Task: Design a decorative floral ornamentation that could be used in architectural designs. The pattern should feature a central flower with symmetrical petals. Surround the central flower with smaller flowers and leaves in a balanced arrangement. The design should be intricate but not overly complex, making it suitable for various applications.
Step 212:
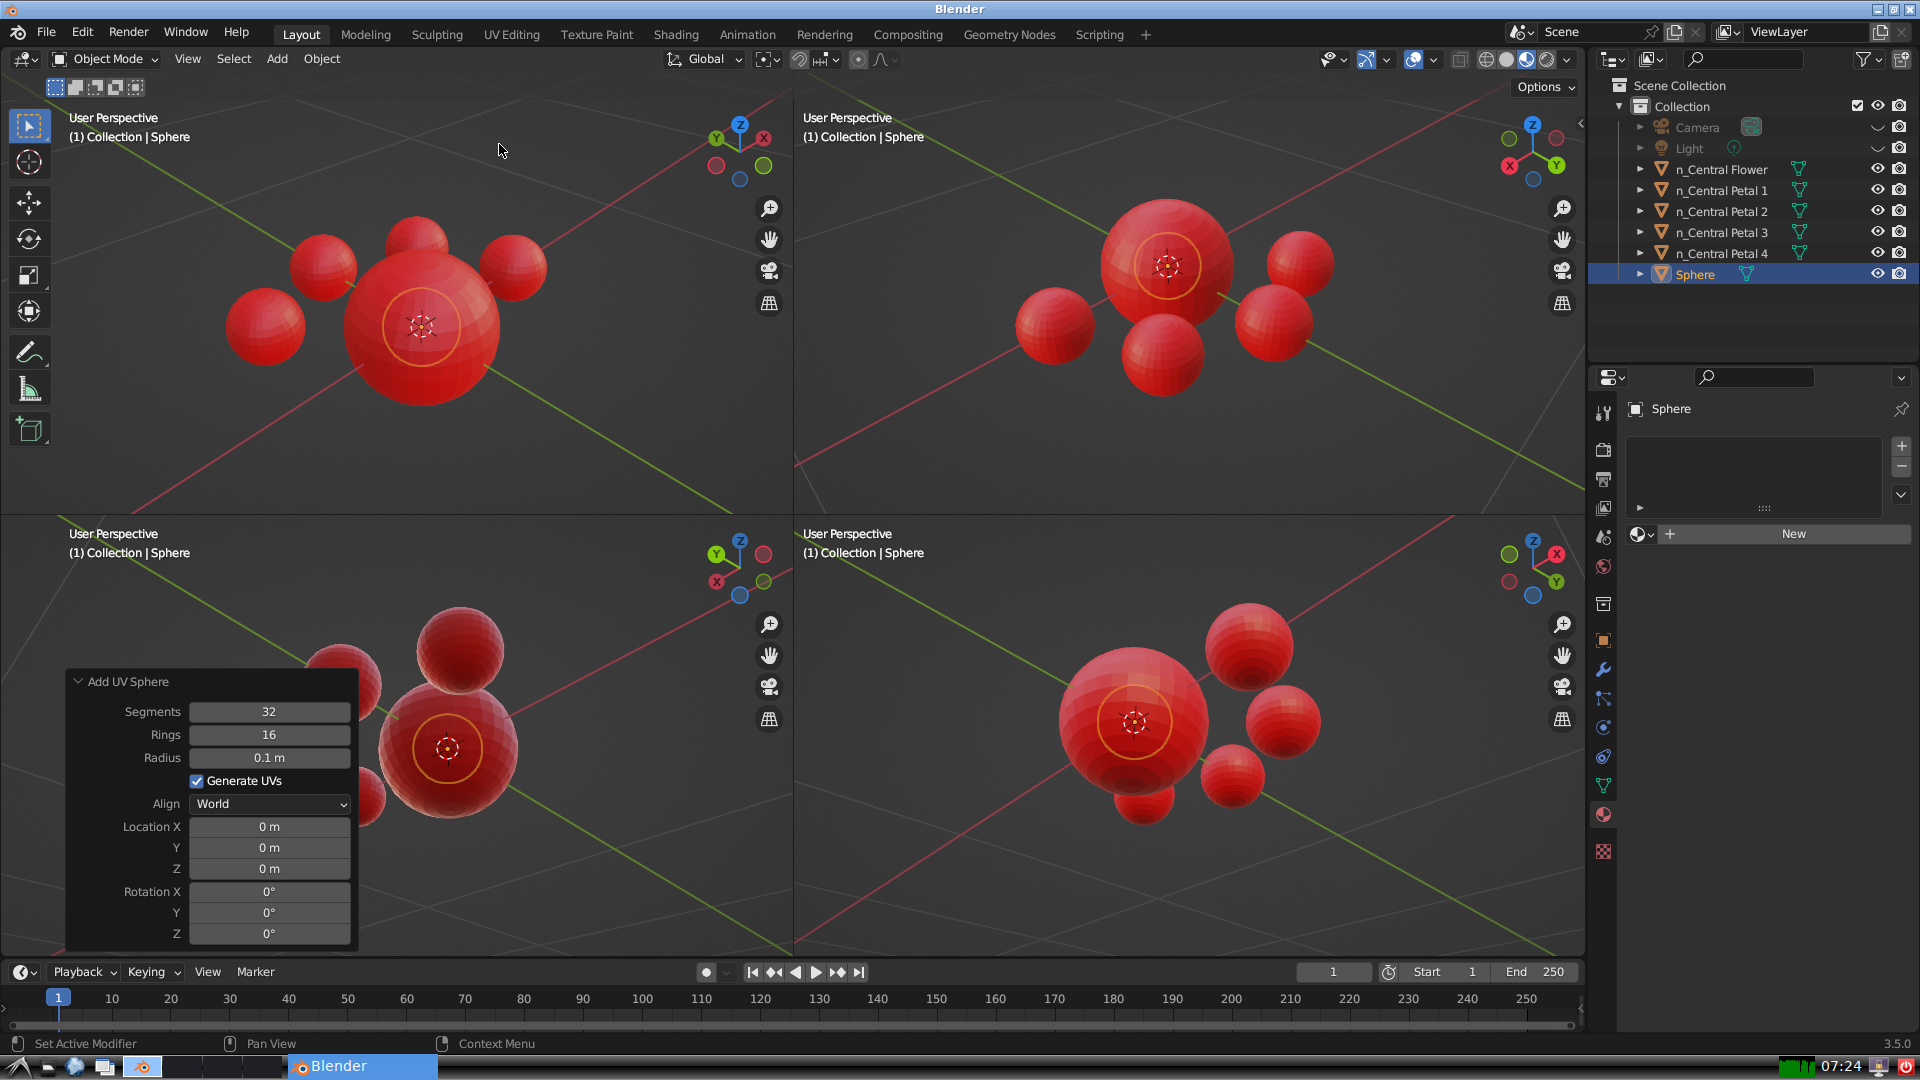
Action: {"mouse_move": [270, 758]}